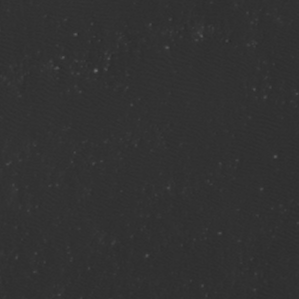
Label: non_frost